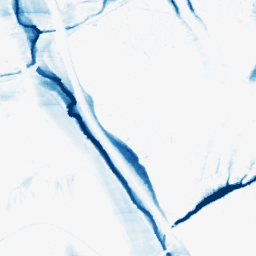
Category: morphological
Decomposition family: morphological_ellipse
Decomposition parameters: operation: closing
width: 10
height: 50
Upsampling method: quintic
Upsampling parameters: scale: 4
Upsampling scale: 4